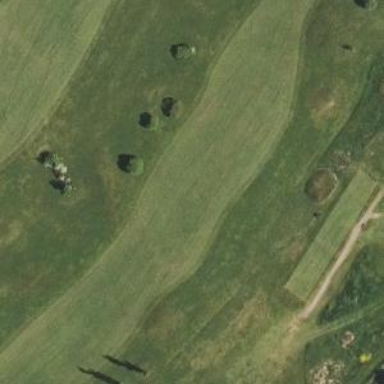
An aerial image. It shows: View of golf hole.